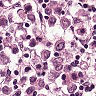
Metastatic tissue present: yes